Question: I have a javascript/jQuery were I get a list from an AJAX call.
I loop through this list and want to split the items into various areas, these areas are based on the date in which the item was inserted into the database.
The date posted/stored in the database is formatted like this
> 2014-03-26 15:36:37
The areas I want to split into is today and the last seven days
I do this with basic if statements like this:
'''
if (postedDate == dateNow){
alert("Today");
}
if (postedDate > dateLastWeek && postedDate < dateNow){
alert("Last seven days");
}
'''
While my date code look like this:
'''
var dateDate = new Date();
var dateNow = dateDate.setDate(dateDate.getDate());
var dateLastWeek = dateDate.setDate(dateDate.getDate() - 7);
$.each(data, function (index, value) {
var postedDate = Date.parse(value.postDate);
if (postedDate == dateNow){}
if (postedDate > dateLastWeek && postedDate < dateNow){}
})
'''
However the dates becomes these long strings like this:
Were the order is now, lastweek and the post date.
And these does not atleast work with the if statements.
How should I get my dates and format them inorder to compare them correctly?
I mostly just care about splitting them into today and lastweek so hours/minutes/seconds does not really matter.
Thank you.
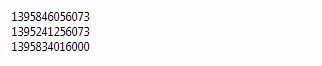
Answer: If you don't mind using momentjs and the date-range plugin:
'''
// momentjs -- http://momentjs.com
// moment-range -- http://gf3.github.io/moment-range/
var data = /* database? */
// setup a date range then check if the date(s) fall within
var dateToday = moment().endOf('day'),
dateLastWeek = moment().startOf('day').subtract('days', 7),
dateRange = moment().range(dateLastWeek, dateToday),
dataFiltered = [];
// iterate over the entries and store those within the range
for (var i = 0; i < data.length; i++){
var d = moment(data[i].postDate);
if (d.isValid()){ // confirm it's a good date
if (dateRange.contains(d)){ // check if it's in range
dataFiltered.push(data[i]); // add it
}
}
}
// sort the entries
dataFiltered.sort(function(a,b){
var ad = moment(a.postDate).valueOf(),
bd = moment(b.postDate).valueOf();
return ad - bd;
});
'''
<URL>